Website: bh-photo
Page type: billing-address
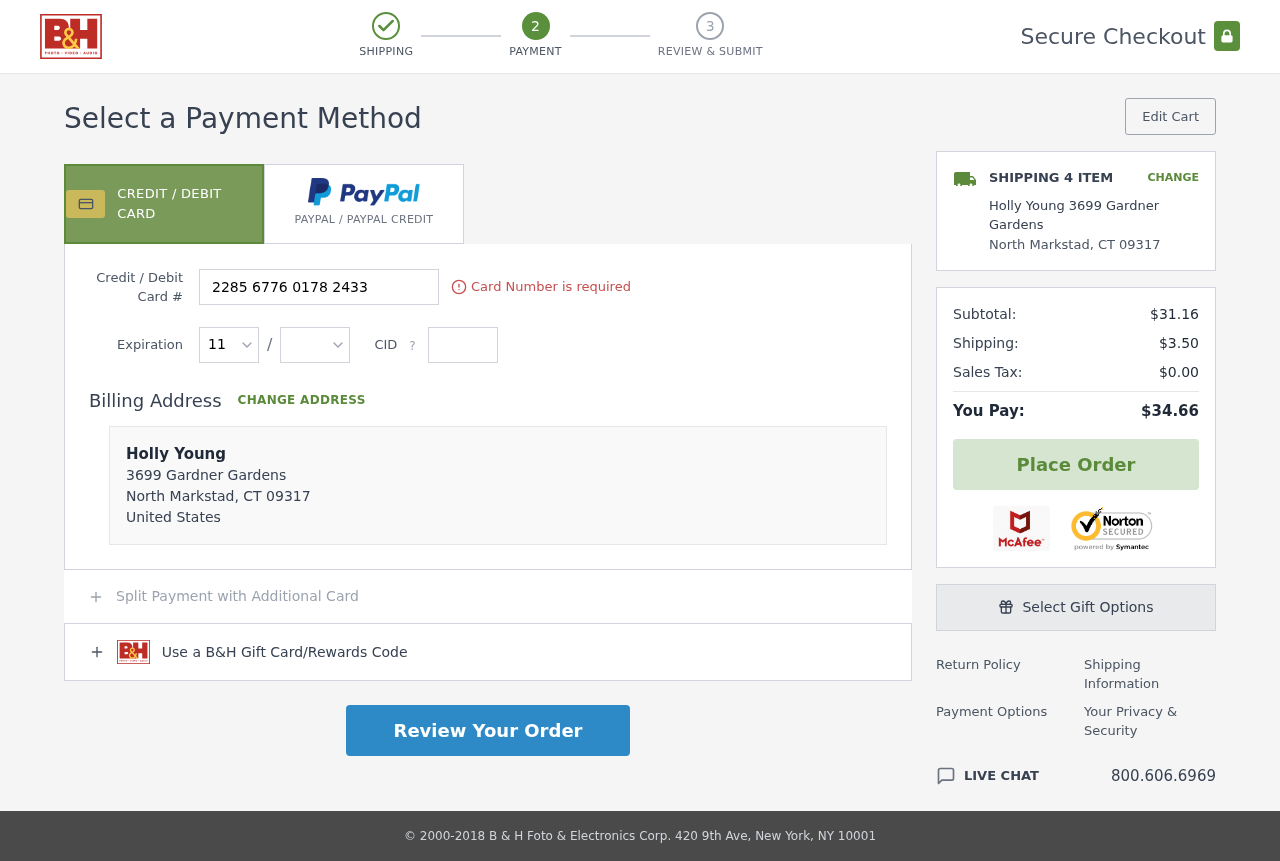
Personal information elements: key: PII_CARD_CVV
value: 812
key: PII_CARD_EXPIRY_MONTH
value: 11
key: PII_CARD_EXPIRY_YEAR
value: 27
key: PII_CARD_NUMBER
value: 2285 6776 0178 2433
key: PII_CITY
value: North Markstad
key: PII_COUNTRY
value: United States
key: PII_FULLNAME
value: Holly Young
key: PII_FULLNAME2
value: Holly Young
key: PII_POSTCODE
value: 09317
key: PII_STATE_ABBR
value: CT
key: PII_STREET
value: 3699 Gardner Gardens
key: PII_POSTCODE_FULL
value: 09317
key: PII_POSTCODE_NUMERIC
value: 9317
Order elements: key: ORDER_NUM_ITEMS
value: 4
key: ORDER_SUBTOTAL
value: $31.16
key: ORDER_SHIPPING_COST
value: $3.50
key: ORDER_TAX
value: $0.00
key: ORDER_TOTAL
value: $34.66